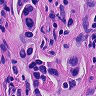
Metastatic tissue present: yes